Question: It seems like Nuxt is adding any additional files beyond 'index.js', 'state.js', 'mutations.js', 'getters.js' and 'actions.js' to the state of the module.
Is there any way to stop Nuxt from doing so? I'd like to include a 'plugins.js' file which has plugins defined relating to a specific module.
I have the following setup
- - - - -
The plugins.js file defines a plugin which I import and includes in the index.js file
'''
// store/index.js
import { vuexPluginUploadPhotosOnLogin } from './photos/plugins'
export const plugins = [vuexPluginUploadPhotosOnLogin]
'''
This setup works in as much as the plugin is set up correctly as is my store. But there is one small thing that bothers me, and it is this:

That plugins state field is created by Nuxt because of the plugins.js file being in the mod directory. If I remove it, the state field is also removed.
Why does Nuxt do this? And is there a way to stop it?
I know I could hide the plugins file outside of the structure of the store, but... it really belongs there! It absolutely is the best home for it, and it is annoying to have to move the file somewhere else to satisfy Nuxt.
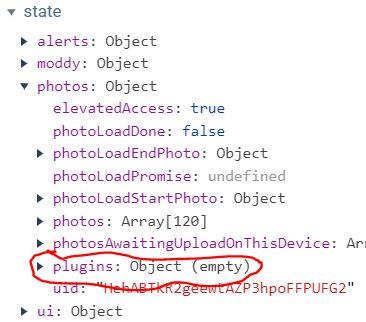
Answer: I want to add how I got around this in the end. I simply added all the plugins in the index.js file. So, I don't have a separate plugins.js file for the plugins, but I know that all plugin-related stuff is located in index.js of each store module subfolder, and that is good enough for me.